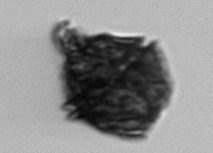
Label: Gonyaulax